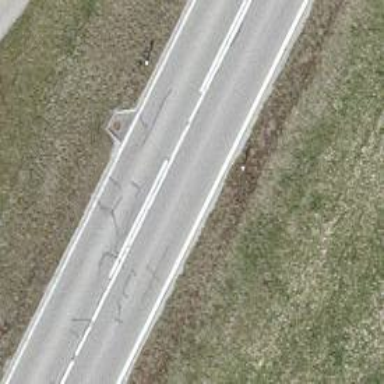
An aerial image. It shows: Primary highway.